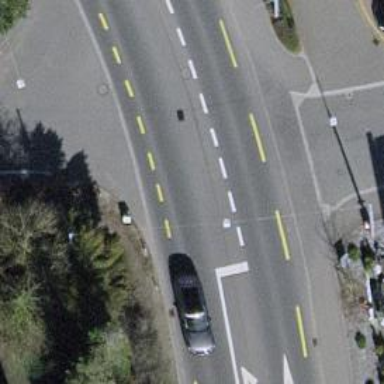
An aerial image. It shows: Primary highway with dedicated cycle lane on both sides.